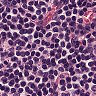
Metastatic tissue present: no